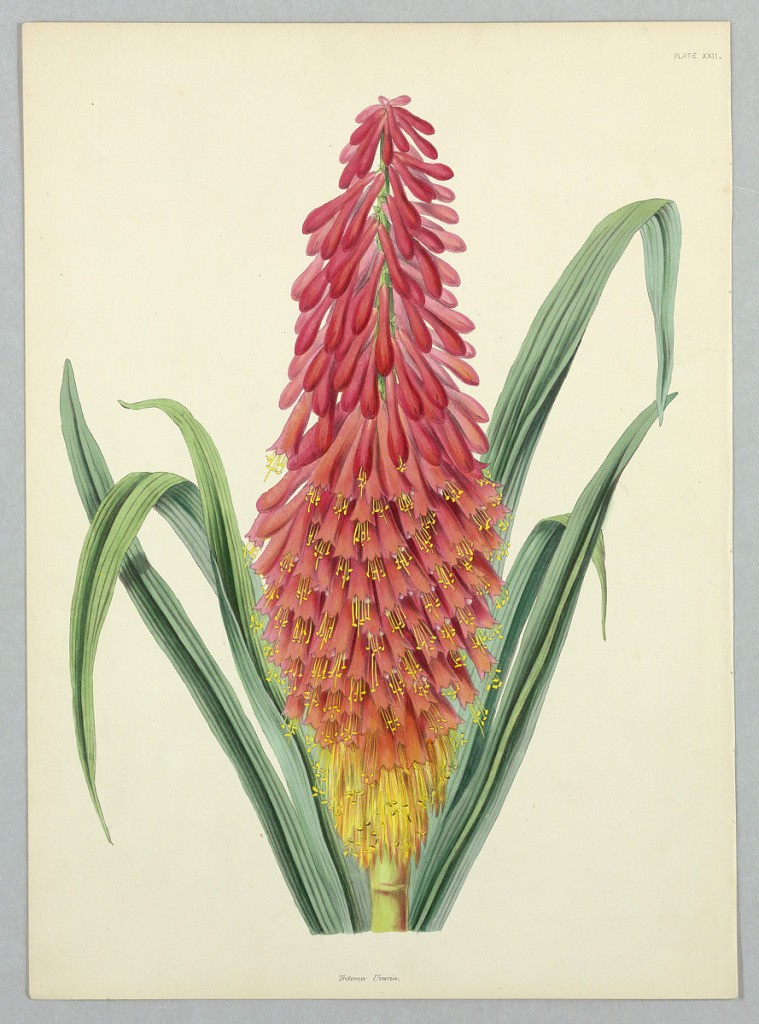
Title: Tritoma Uvaria, Plate XXII
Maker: E. G. Henderson and Son, English, ca. 1859 - 1886
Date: ca. 1857–1864
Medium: Chromolithograph on paper
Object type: Print
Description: Tritoma Uvaria, Plate XXII.